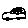
Label: car